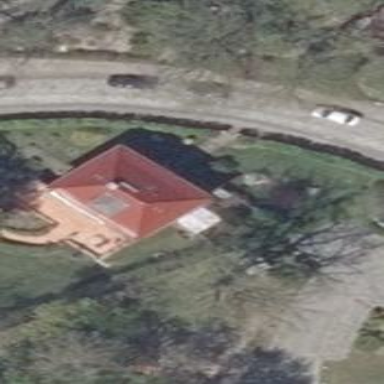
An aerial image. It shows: Hipped roof house.